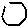
Label: hexagon